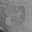
Label: 0